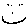
Label: smiley face